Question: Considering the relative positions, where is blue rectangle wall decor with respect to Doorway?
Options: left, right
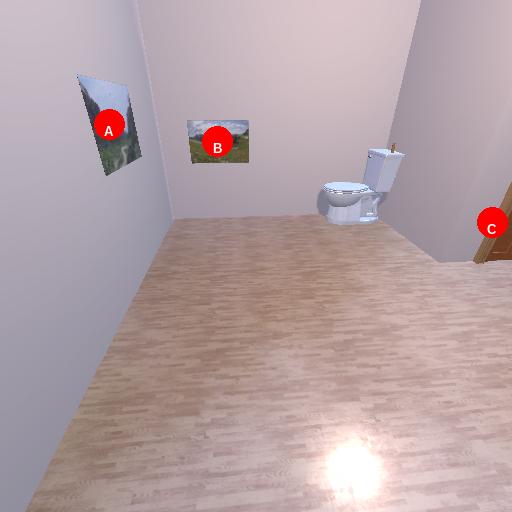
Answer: left